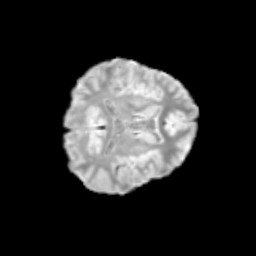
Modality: T2w
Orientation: axial
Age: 11
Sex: male
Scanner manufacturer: siemens
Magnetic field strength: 3 T
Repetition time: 3.8 s
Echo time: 0.07 s